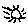
Label: sun